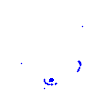
Particle: kaon